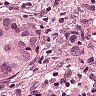
Metastatic tissue present: yes